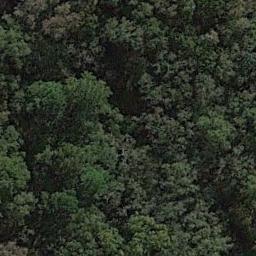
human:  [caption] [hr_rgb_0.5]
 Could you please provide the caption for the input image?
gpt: The forest has a lot of dense sage green trees and green trees .

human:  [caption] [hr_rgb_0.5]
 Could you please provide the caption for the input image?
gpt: Many dark green trees are strewn at random in the forest .

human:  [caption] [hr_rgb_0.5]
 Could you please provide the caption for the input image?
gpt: This is a dense forest .

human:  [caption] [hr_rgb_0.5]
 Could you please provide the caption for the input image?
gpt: The forest is full of green trees .

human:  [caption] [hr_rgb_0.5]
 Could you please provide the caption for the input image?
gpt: A dense forest with many green trees .